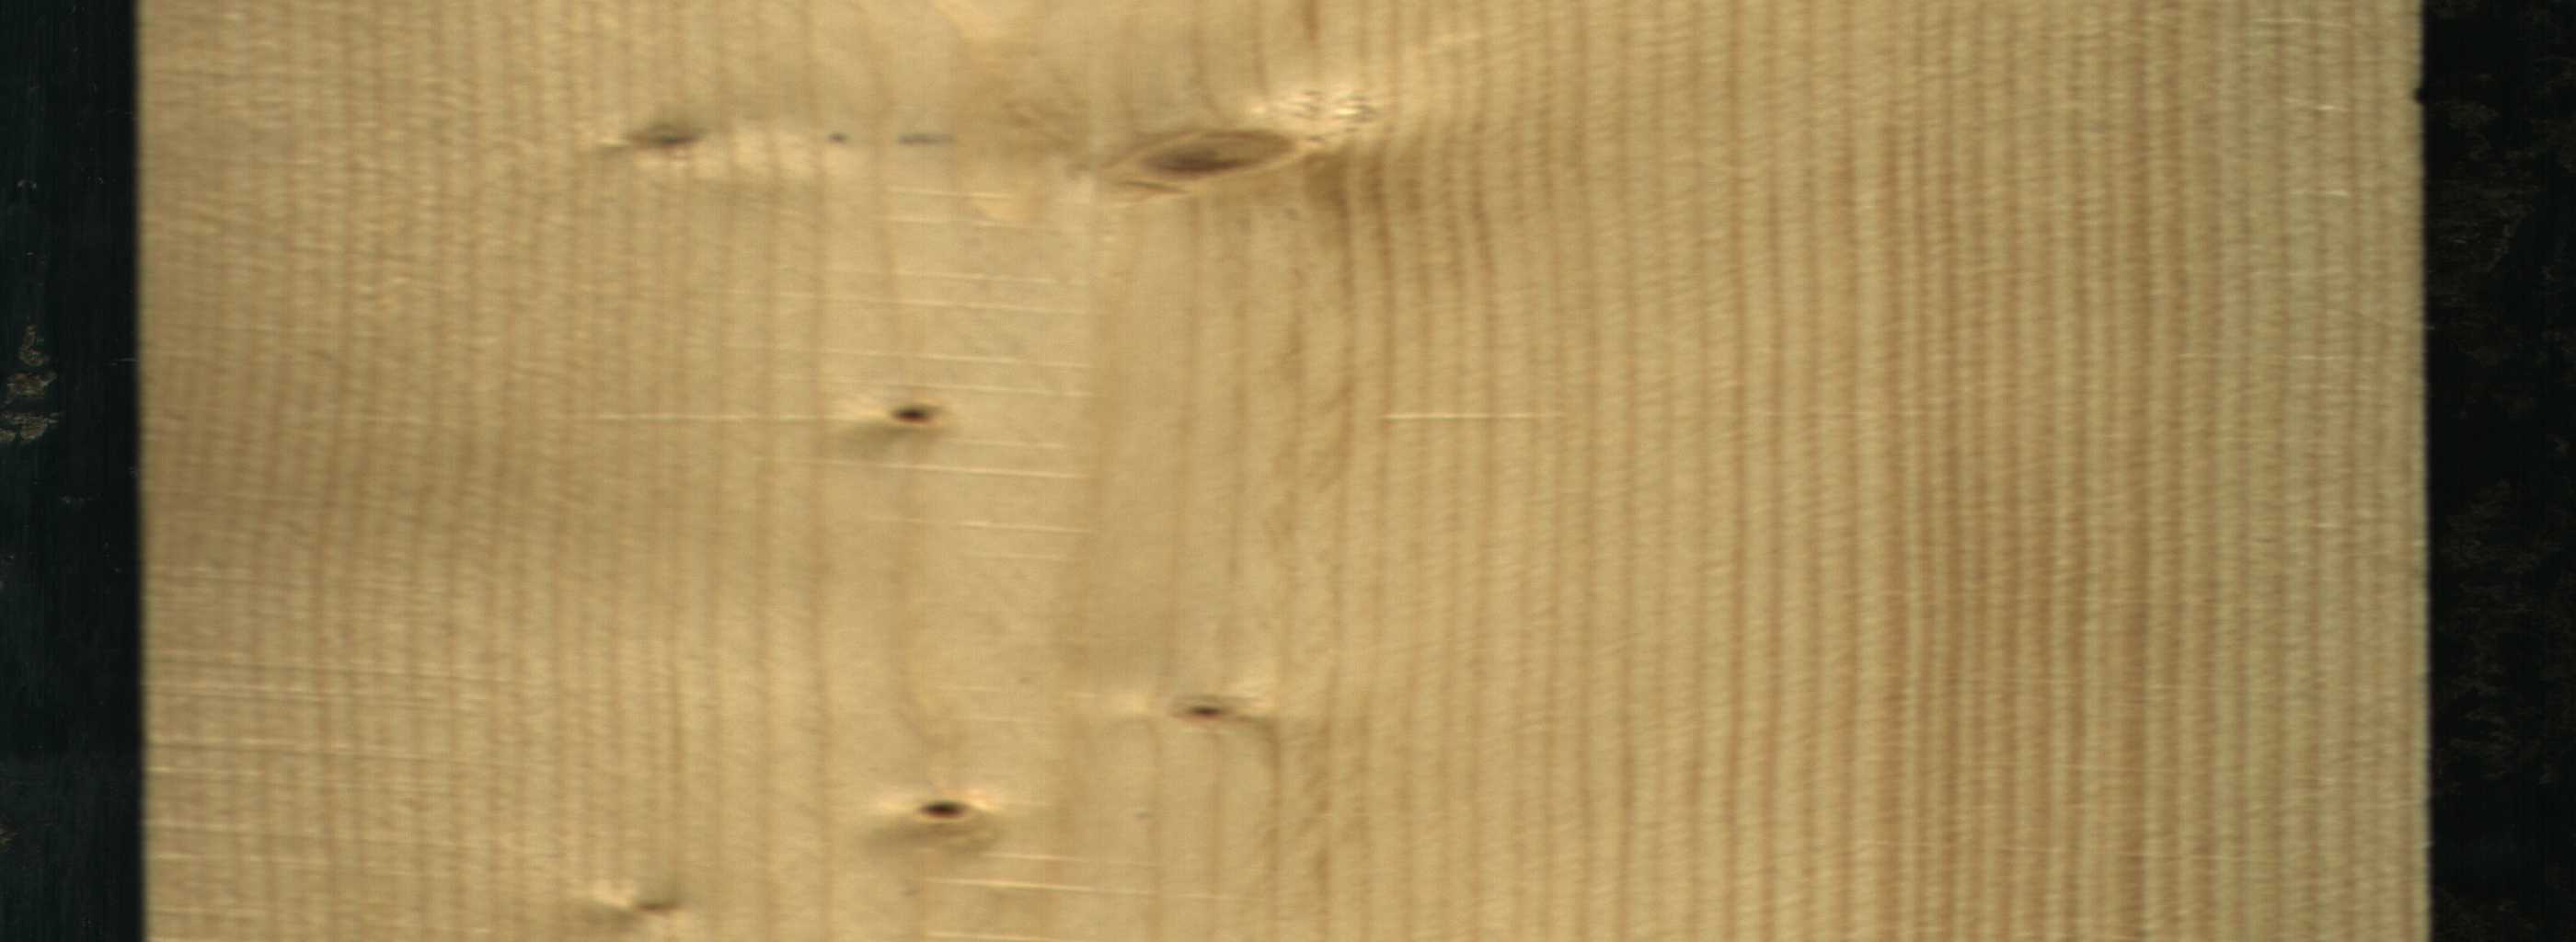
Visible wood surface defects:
Live_Knot
Live_Knot
Live_Knot
Live_Knot